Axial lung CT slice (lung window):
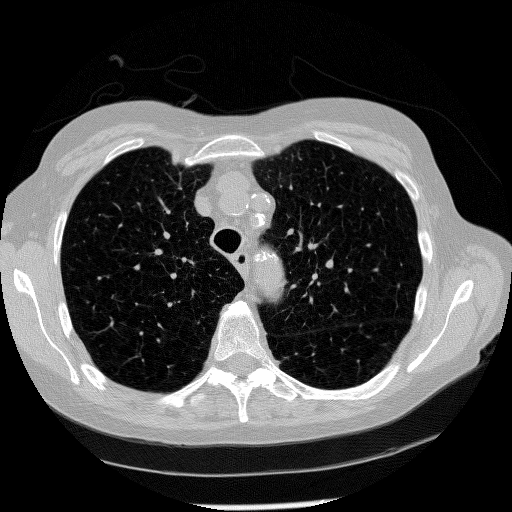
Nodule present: no